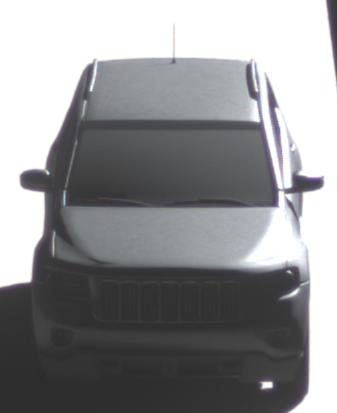
Make: Jeep
Model: Grand Cherokee
Detailed model: WK2
Model produced from: 2010
Model produced until: 2021
Doors: 5
Color: gray
Road condition: dry road
Daytime: morning or afternoon
Contrast: high contrast